Field crop: maize
Growth stage: 2
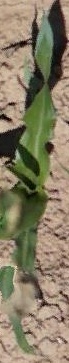
Species: maize